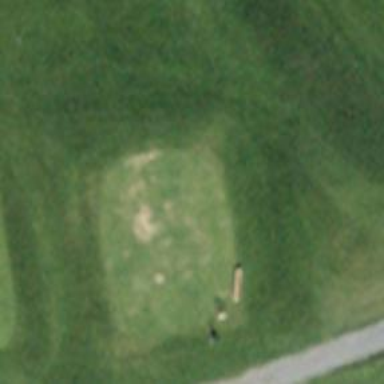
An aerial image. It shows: Golf tee.